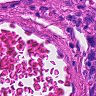
Metastatic tissue present: no